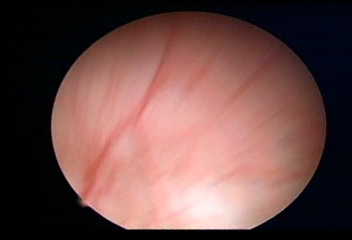
Modality: WLC
Class: Normal mucosa
Bladder cancer association: No